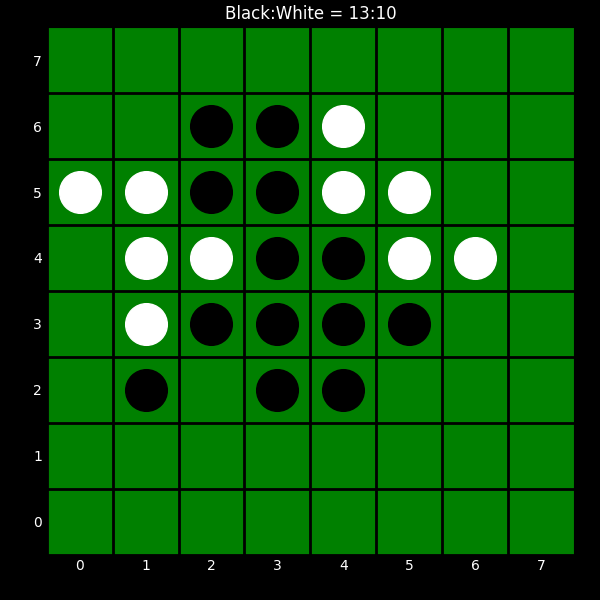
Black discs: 13
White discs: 10